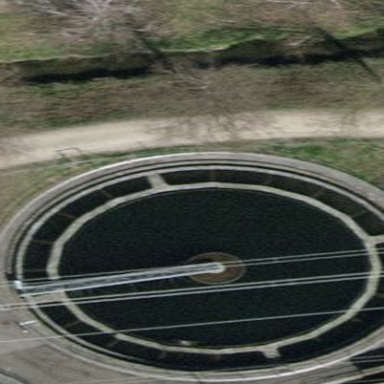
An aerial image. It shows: Image of wastewater.